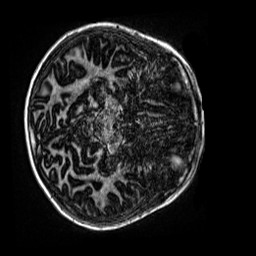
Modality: MP2RAGE
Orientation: axial
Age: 11
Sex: male
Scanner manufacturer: siemens
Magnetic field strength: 3 T
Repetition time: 4 s
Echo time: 0.00299 s